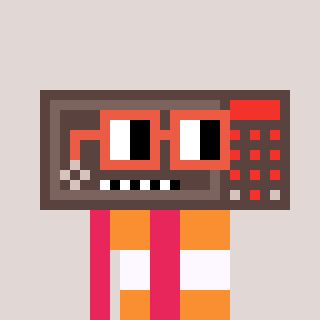
a pixel art character with square orange glasses, a wallsafe-shaped head and a redpinkish-colored body on a warm background